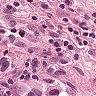
Metastatic tissue present: yes